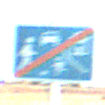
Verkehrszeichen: EndeVerkehrsberuhigterBereich
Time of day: MorningAfternoon
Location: Outdoor (Nature)
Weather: Clear
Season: Autumn
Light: Natural